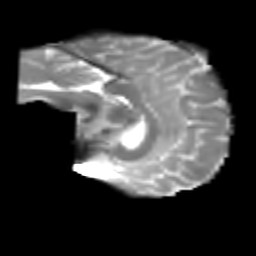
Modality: T2w
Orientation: sagittal
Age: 29
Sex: male
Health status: healthy